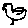
Label: bird